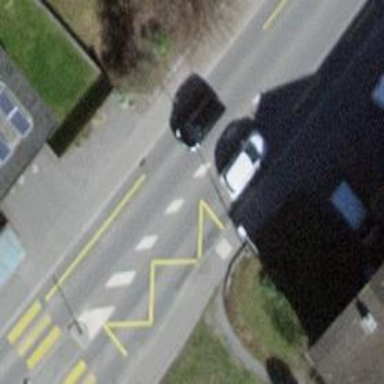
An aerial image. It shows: Bus stop with platform for public transport.